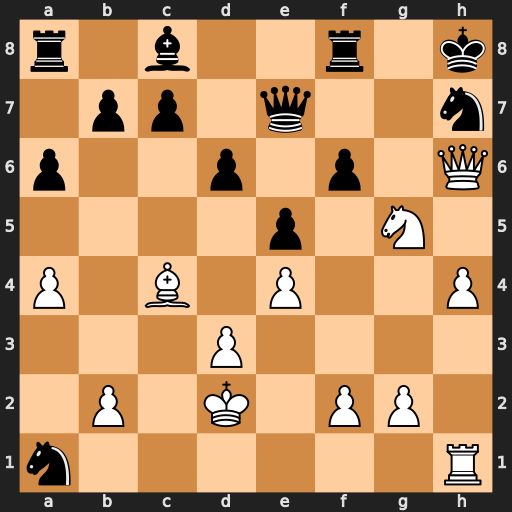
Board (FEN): r1b2r1k/1pp1q2n/p2p1p1Q/4p1N1/P1B1P2P/3P4/1P1K1PP1/n6R
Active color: w
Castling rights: -
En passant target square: -
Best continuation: Nxh7 Qg7 Qxg7+ Kxg7 Nxf8